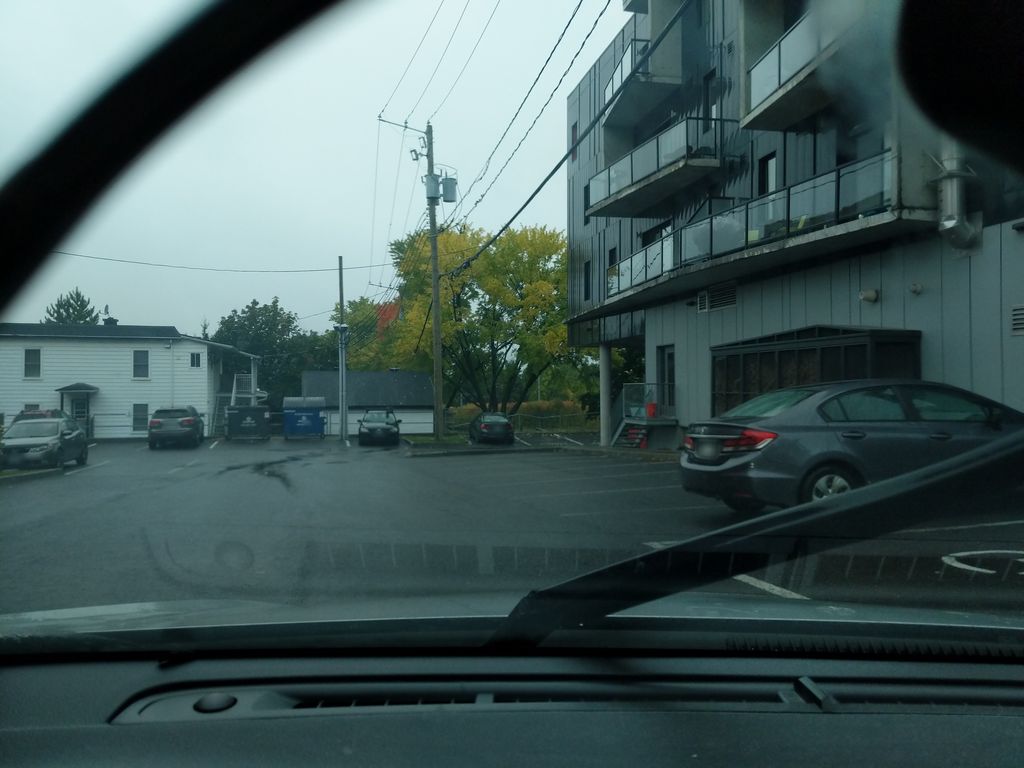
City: quebec_city